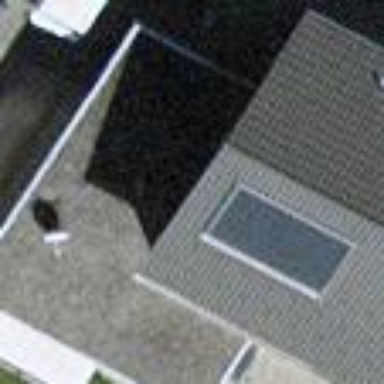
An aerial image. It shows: Garage building.